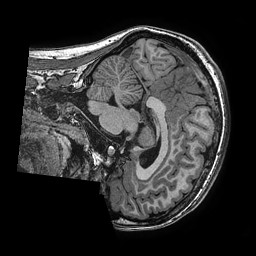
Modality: T1w
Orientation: sagittal
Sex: female
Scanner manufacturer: ge
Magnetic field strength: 3 T
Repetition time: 0.0077 s
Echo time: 0.003436 s